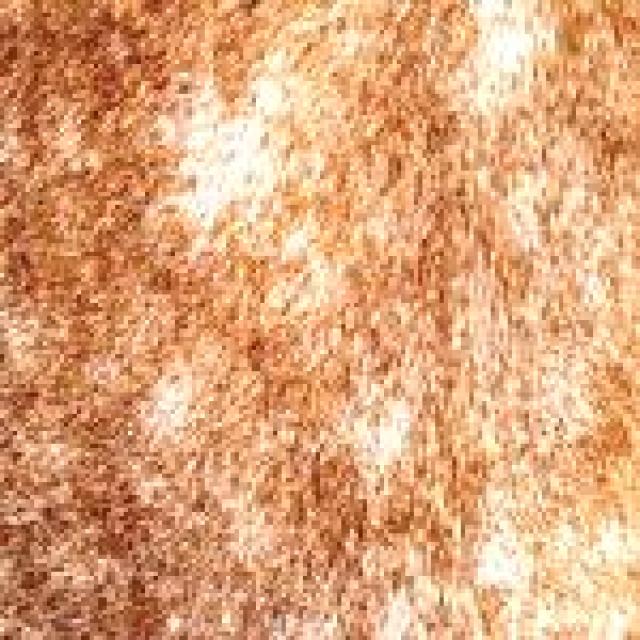
Healthy canine skin — no visible lesions, inflammation, or abnormalities. The skin and coat appear normal.